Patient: sex M, age 45
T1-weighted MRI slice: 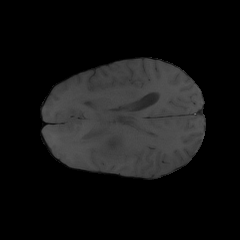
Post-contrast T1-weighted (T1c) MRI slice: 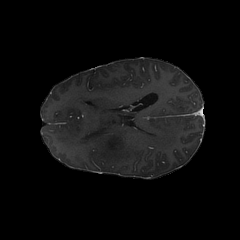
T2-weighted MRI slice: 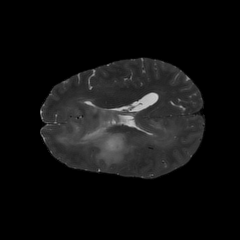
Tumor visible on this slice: yes
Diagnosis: Astrocytoma, IDH-mutant
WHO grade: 3